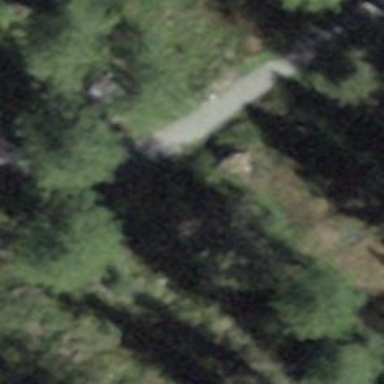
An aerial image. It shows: Path designated for hiking with classic grooming style.